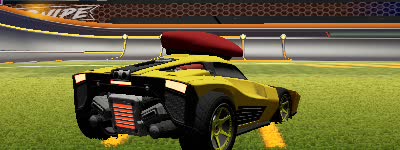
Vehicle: breakout